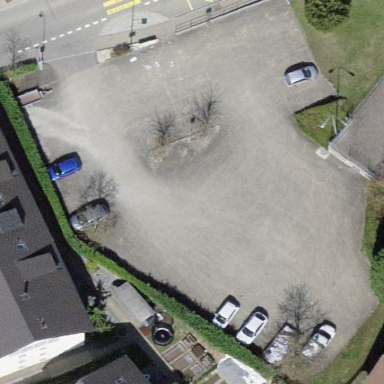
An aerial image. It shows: Paved parking area.